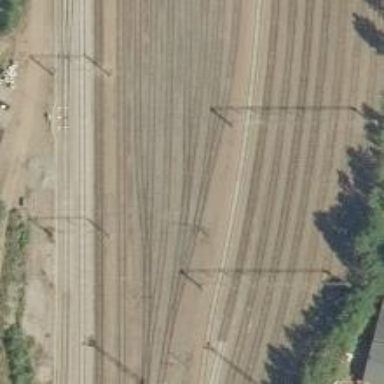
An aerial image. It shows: Rail yard with electrified contact lines for the railway.